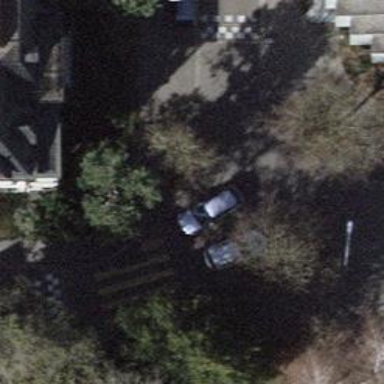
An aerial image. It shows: Unmarked crossing with traffic calming table.